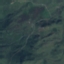
Land use / land cover class: HerbaceousVegetation